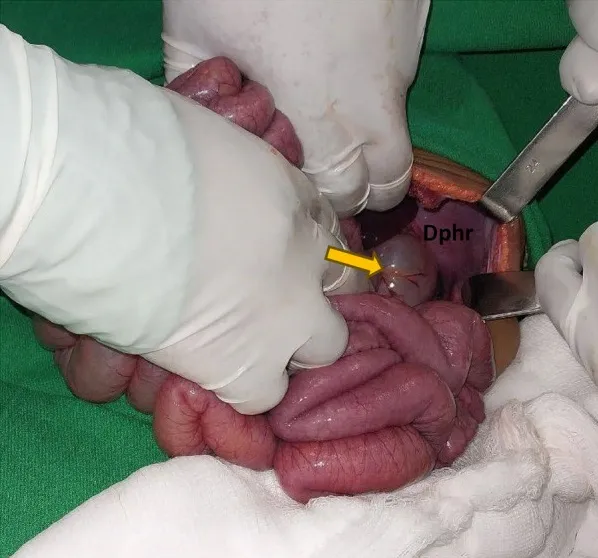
The yellow arrow indicates the transverse colon, and DPHR indicates the diaphragm.
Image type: medical_photograph (other_medical_photograph)